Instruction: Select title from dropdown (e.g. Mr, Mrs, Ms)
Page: traveler
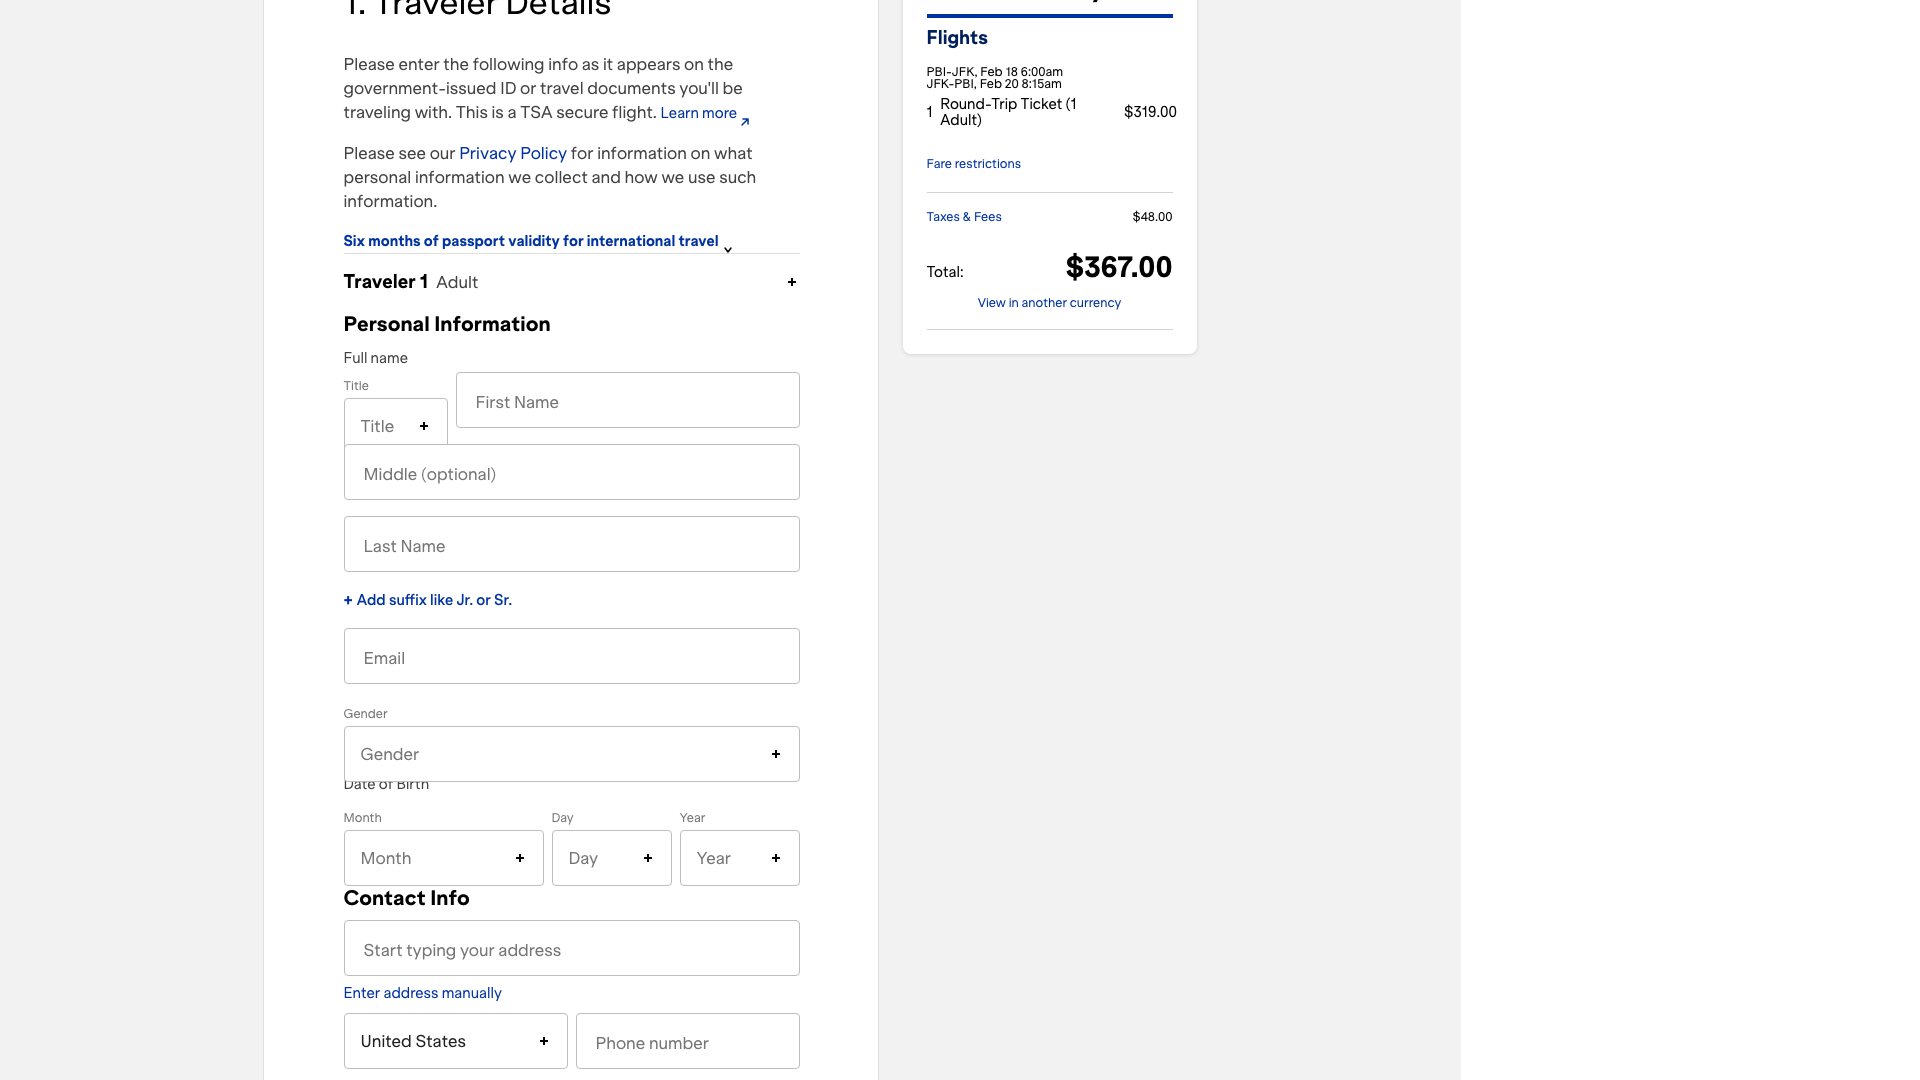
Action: click